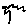
Label: tree